Interaction volume radius: 5 \u00c5
Interaction volume height: 20 \u00c5
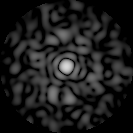
Disorder parameter: 0.8056